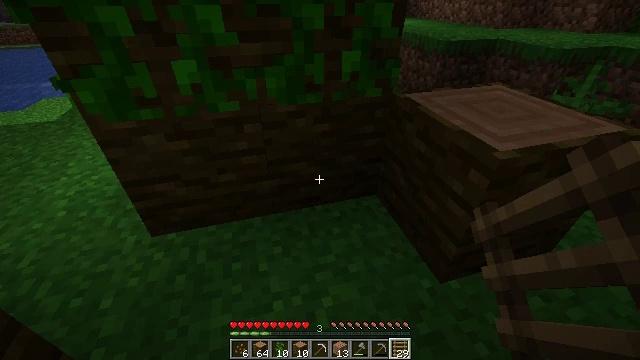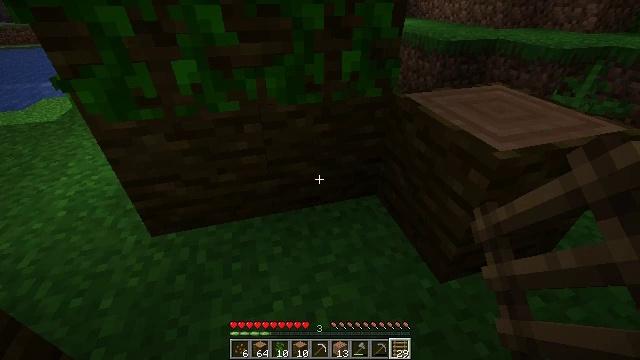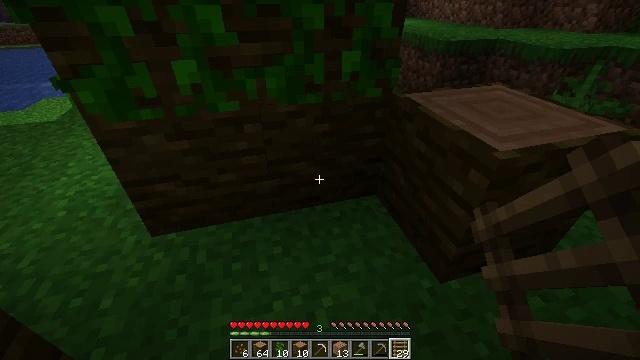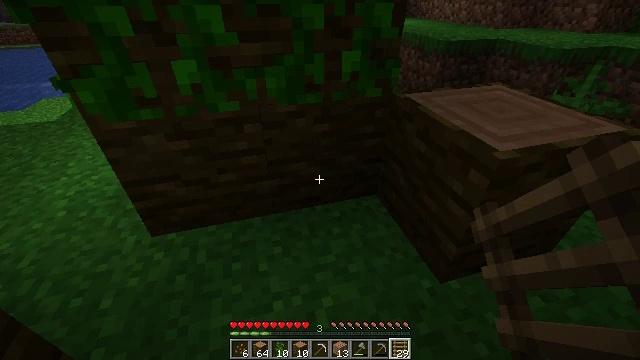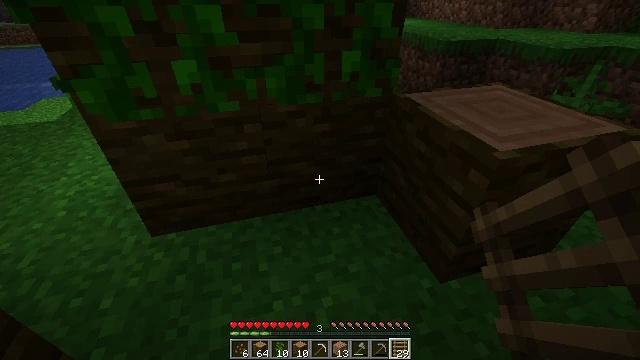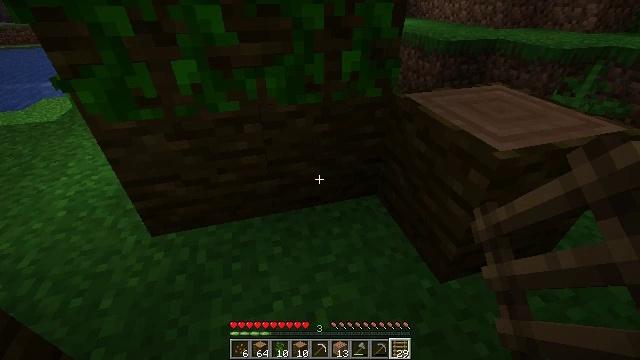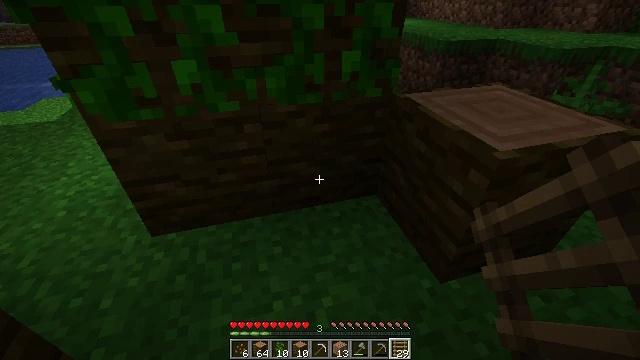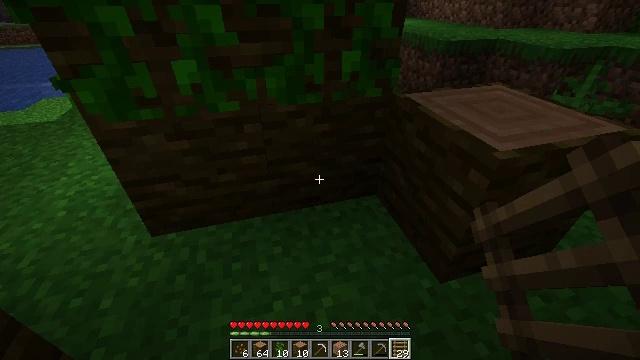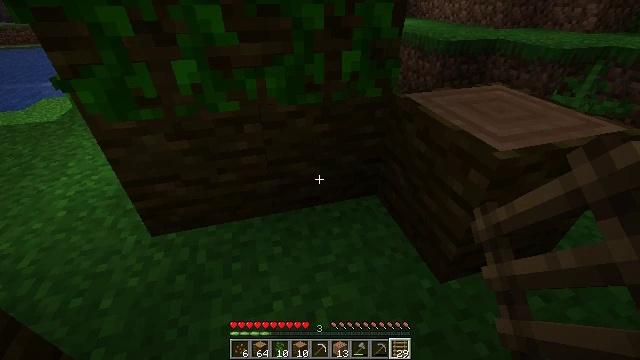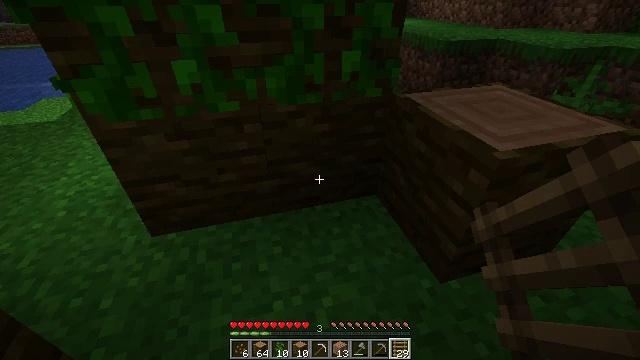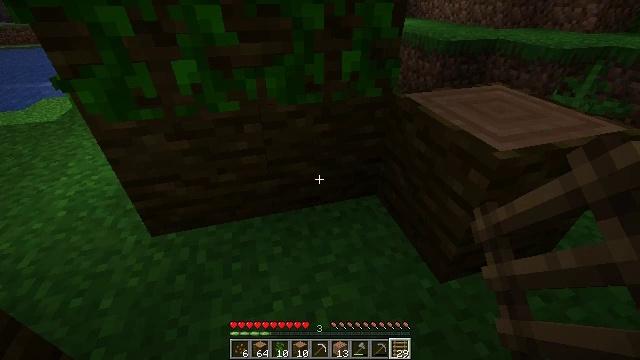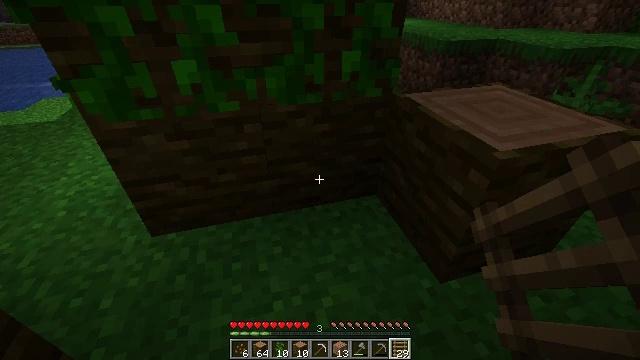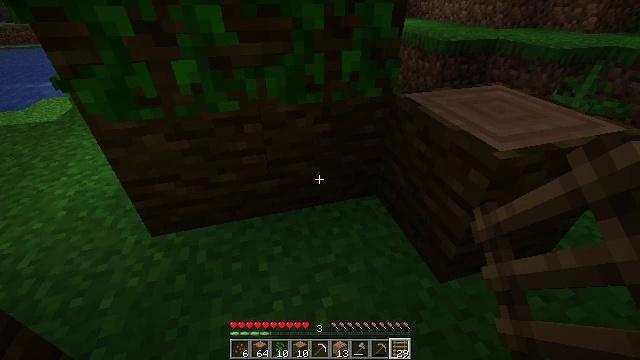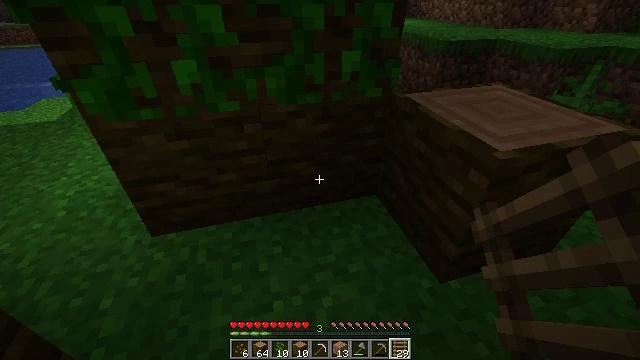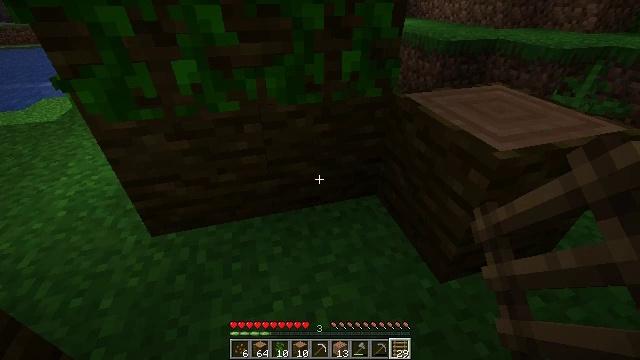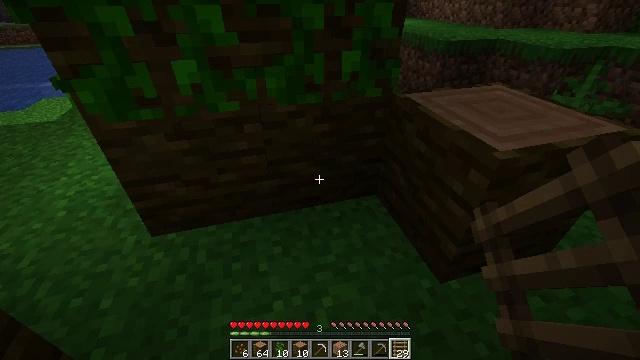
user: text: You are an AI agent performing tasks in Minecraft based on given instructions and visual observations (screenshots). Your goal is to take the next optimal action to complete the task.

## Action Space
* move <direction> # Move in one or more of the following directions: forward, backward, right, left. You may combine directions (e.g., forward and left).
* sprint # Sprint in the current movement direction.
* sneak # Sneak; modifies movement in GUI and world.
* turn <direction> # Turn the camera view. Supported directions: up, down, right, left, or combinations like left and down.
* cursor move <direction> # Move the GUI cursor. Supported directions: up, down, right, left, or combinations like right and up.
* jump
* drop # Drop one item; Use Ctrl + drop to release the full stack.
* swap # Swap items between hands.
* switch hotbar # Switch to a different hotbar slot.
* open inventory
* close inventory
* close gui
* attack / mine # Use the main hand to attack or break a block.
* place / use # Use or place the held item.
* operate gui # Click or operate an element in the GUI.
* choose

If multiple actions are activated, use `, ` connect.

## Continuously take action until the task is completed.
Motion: motion action
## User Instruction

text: Mine the jungle log in the rainforest biome.
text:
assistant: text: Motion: no_op
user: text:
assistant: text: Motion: no_op
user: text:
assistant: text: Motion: no_op
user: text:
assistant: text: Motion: no_op
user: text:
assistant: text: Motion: no_op
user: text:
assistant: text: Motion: no_op
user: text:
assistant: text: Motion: no_op
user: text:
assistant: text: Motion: no_op
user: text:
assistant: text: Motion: no_op
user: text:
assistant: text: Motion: no_op
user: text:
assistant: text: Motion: no_op
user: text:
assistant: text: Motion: no_op
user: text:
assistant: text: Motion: no_op
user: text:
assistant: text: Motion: no_op
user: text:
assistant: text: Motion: no_op
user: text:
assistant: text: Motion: turn right
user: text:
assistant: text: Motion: turn right
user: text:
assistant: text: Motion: no_op
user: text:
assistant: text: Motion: no_op
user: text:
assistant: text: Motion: no_op
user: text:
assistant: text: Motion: no_op
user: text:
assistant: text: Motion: no_op
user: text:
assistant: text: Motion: no_op
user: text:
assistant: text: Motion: no_op
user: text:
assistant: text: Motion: no_op
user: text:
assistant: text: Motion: no_op
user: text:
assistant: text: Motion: no_op
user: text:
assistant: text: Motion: no_op
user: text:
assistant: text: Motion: no_op
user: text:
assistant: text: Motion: no_op